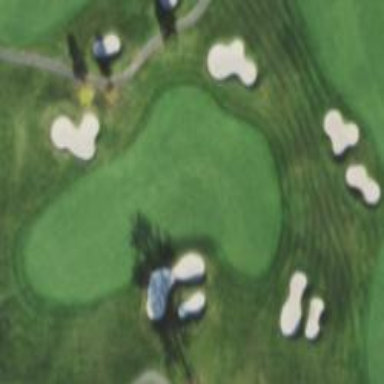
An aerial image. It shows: Golf hole.